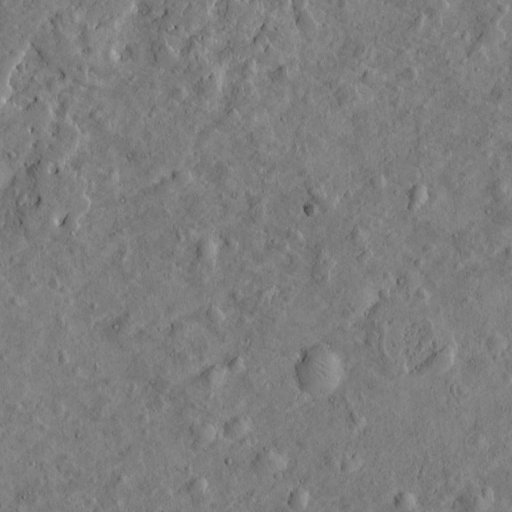
Classes present: Background